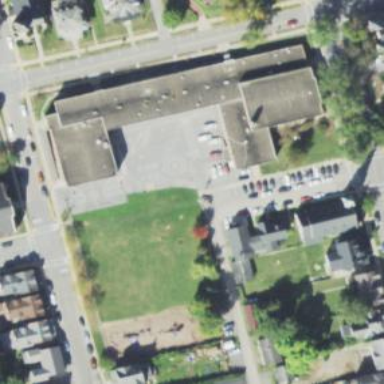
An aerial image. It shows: School.